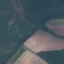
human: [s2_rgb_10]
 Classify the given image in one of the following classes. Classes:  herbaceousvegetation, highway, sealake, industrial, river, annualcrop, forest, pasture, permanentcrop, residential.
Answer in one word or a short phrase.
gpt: AnnualCrop